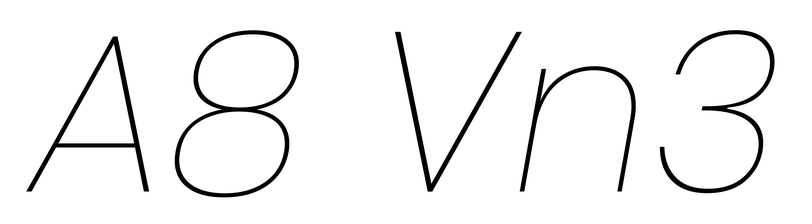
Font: Poppins-ThinItalic